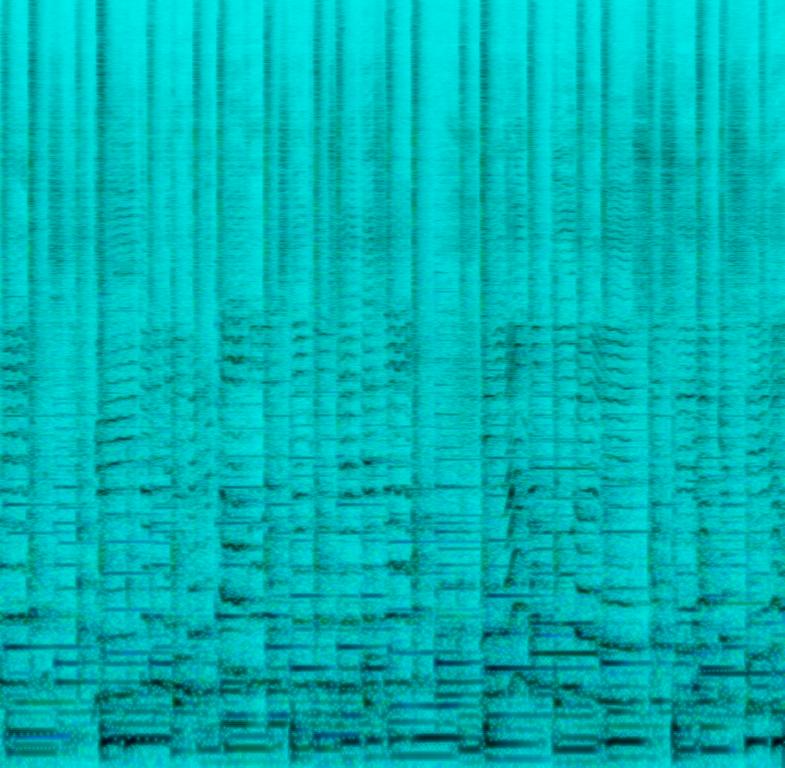
The Latin Jazz song features an exotic, jazzy piano melody, plucked double bass, subtle hi hats and percussive wooden elements playing as the passionate female vocalist is singing. It sounds like it was recorded with stereo room microphones, since the vocal sounds a bit "roomy".